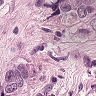
Metastatic tissue present: yes